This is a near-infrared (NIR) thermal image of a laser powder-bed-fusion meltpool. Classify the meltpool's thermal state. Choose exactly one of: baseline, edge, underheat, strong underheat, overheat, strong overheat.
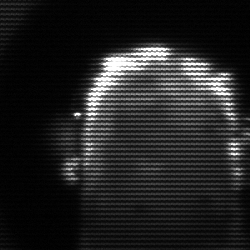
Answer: baseline